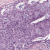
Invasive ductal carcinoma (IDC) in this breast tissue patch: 0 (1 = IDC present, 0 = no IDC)